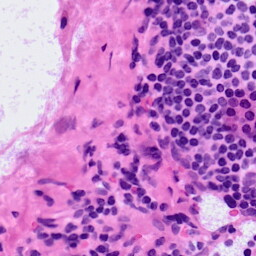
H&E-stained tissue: LymphNode